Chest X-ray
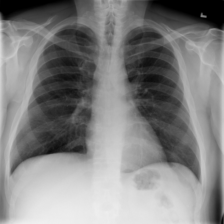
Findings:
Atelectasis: negative
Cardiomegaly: negative
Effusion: negative
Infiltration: negative
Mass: negative
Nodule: negative
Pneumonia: negative
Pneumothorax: negative
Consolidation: negative
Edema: negative
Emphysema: negative
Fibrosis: negative
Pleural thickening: negative
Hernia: negative